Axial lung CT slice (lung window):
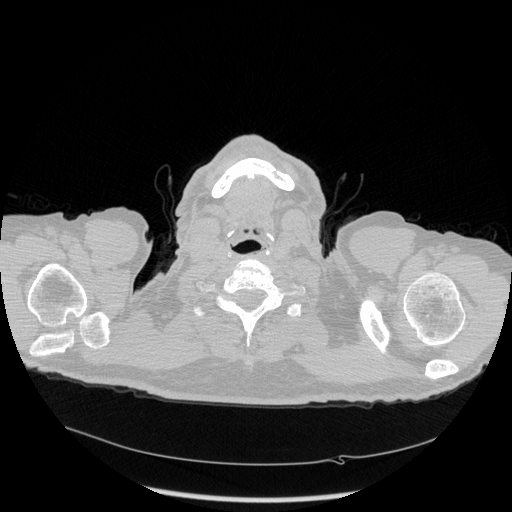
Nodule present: no